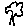
Label: tree